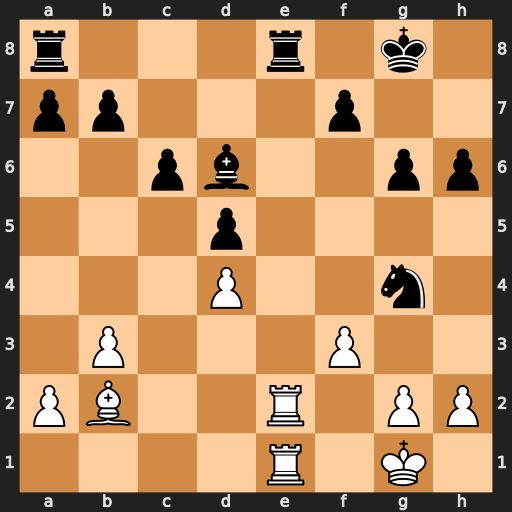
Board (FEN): r3r1k1/pp3p2/2pb2pp/3p4/3P2n1/1P3P2/PB2R1PP/4R1K1
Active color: w
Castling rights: -
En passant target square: -
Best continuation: Rxe8+ Rxe8 Rxe8+